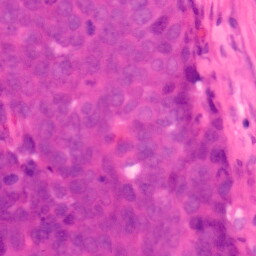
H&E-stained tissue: Colon